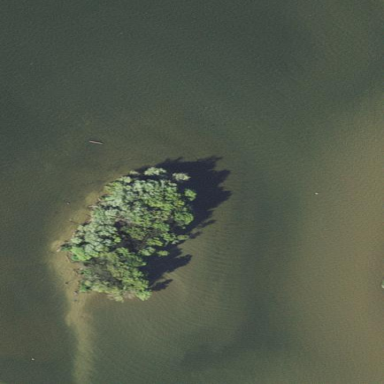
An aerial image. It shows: Islet.